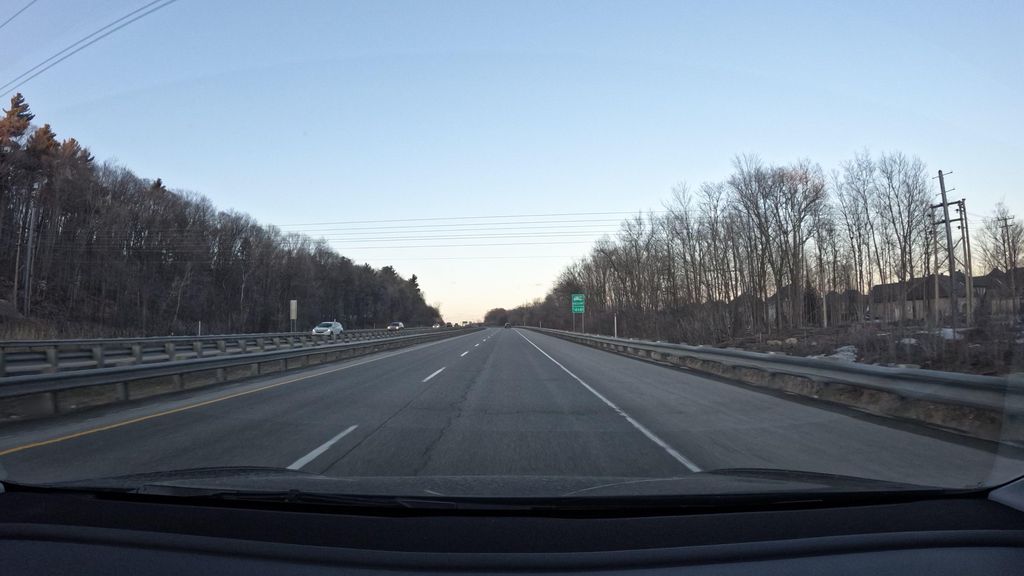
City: montreal